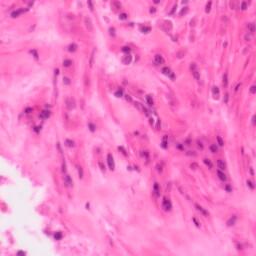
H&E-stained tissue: Colon